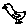
Label: bird